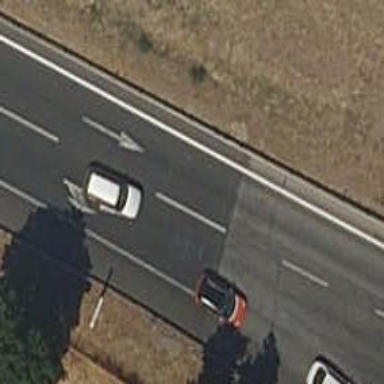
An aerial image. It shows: Asphalt motorway link.